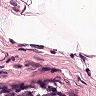
Metastatic tissue present: no